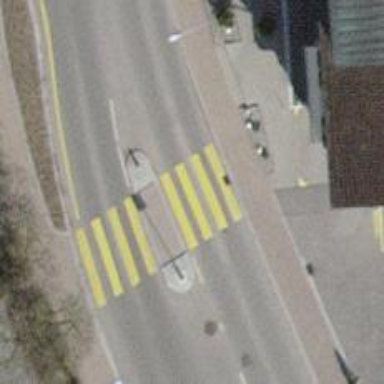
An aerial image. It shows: Kerb barrier.